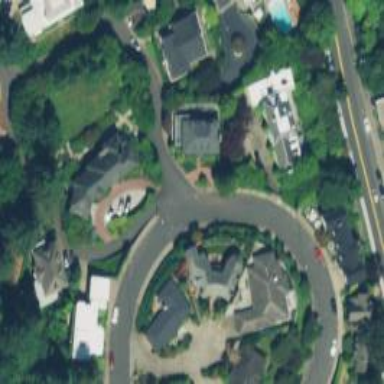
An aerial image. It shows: Residential road with sidewalk on the left.